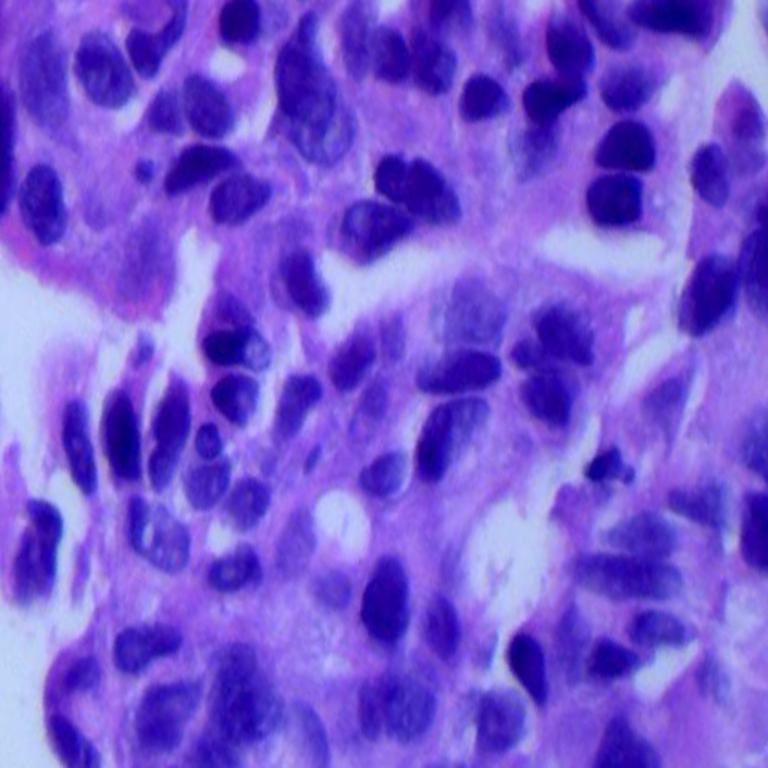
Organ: lung
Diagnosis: adenocarcinomas